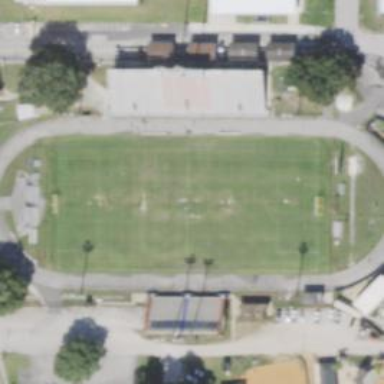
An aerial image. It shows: American football pitch with grass surface.